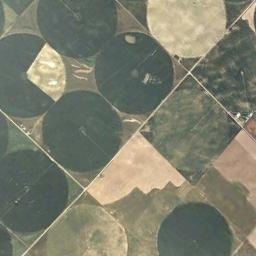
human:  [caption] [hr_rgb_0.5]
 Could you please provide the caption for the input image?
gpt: Several neatly arranged green and ocher circular farmland .

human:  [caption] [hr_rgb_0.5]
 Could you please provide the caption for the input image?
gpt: The upper half of the circular field is the same size .

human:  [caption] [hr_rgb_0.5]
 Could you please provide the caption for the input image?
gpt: There are some green circle farmland and square farmland .

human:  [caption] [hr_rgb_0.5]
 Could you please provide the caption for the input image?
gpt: Several green circular farmlands are on the ground and some other shapes of farmlands beside .

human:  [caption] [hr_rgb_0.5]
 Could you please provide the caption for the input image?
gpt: There are some cultivated circular farmlands of the same size arranged neatly .